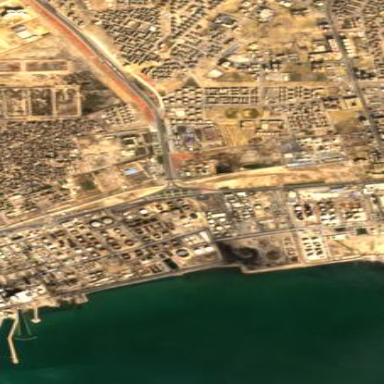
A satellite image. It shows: Industrial area with refinery.